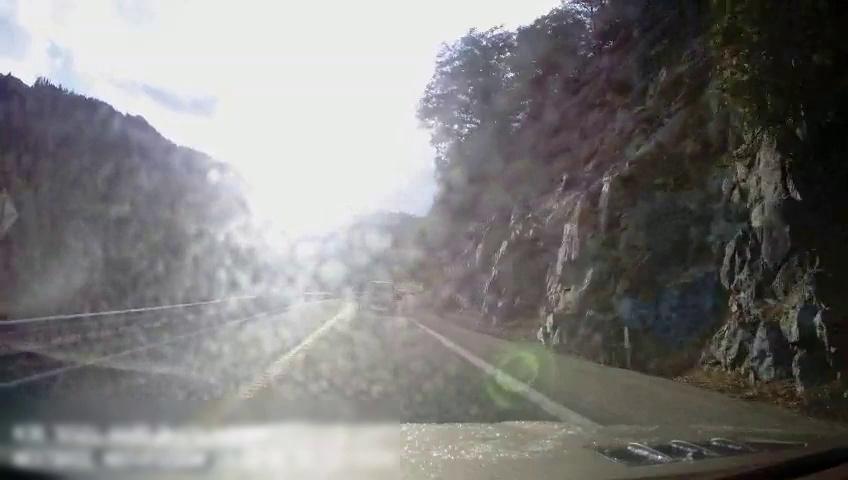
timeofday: Day
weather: Sunny
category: Drivable Space
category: Vehicles | Truck
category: Lanes | Current Lane
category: Lanes | Current Lane
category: Lanes | Alternate Lane